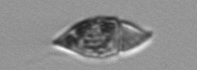
Label: Amphidinium